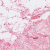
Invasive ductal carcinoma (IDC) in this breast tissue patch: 0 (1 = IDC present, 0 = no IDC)